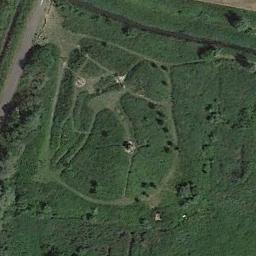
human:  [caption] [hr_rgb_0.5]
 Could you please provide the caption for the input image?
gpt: The entire image is dominated by grass .

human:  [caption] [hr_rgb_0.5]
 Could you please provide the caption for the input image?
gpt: There is no grass in some parts of the meadow .

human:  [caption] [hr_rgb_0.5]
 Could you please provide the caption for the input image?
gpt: This meadow has dense grasses and some trees and some roads go through the meadow .

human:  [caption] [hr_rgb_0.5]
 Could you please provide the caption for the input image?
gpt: There are some trees on the meadow .

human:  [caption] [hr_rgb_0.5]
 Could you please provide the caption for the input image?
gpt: There are some green bushes on the dense meadow .